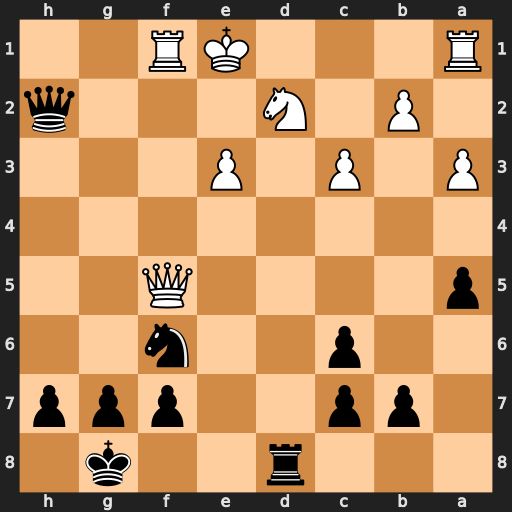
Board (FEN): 3r2k1/1pp2ppp/2p2n2/p4Q2/8/P1P1P3/1P1N3q/R3KR2
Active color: b
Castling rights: Q
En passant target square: -
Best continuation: Qxd2#